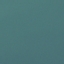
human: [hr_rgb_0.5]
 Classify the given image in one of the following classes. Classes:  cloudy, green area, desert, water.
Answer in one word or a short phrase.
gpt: water